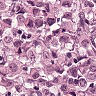
Metastatic tissue present: yes